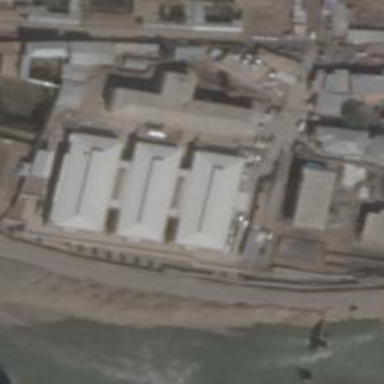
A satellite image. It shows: Industrial building.